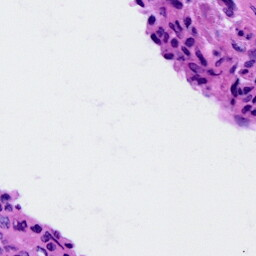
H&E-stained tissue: Cervix